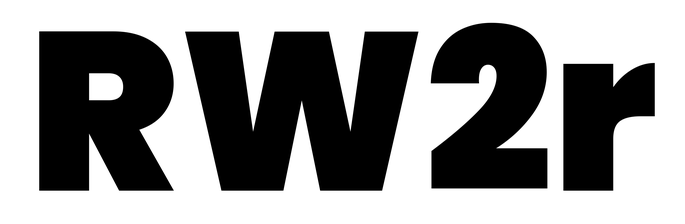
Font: Poppins-Black